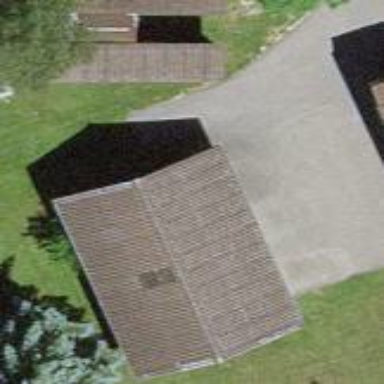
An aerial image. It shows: Barn.